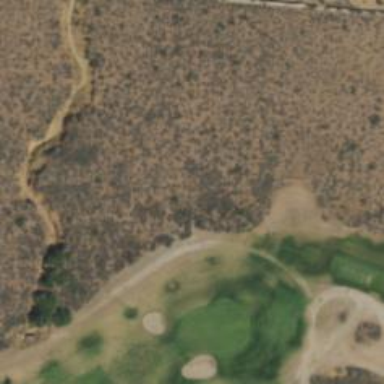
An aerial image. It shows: Service road used as golf cart path.